Interaction volume radius: 10 \u00c5
Interaction volume height: 10 \u00c5
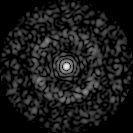
Disorder parameter: 0.8489